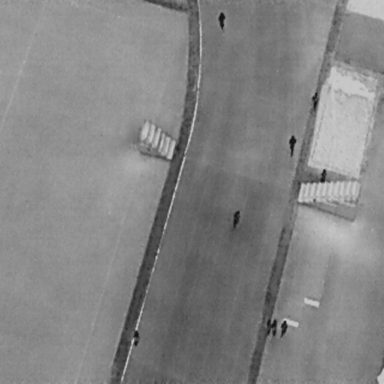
There are nine People in the infrared image.